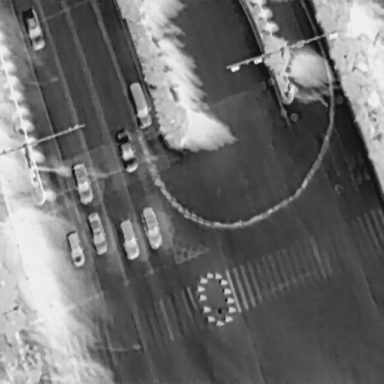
There are eight Cars in the infrared image.